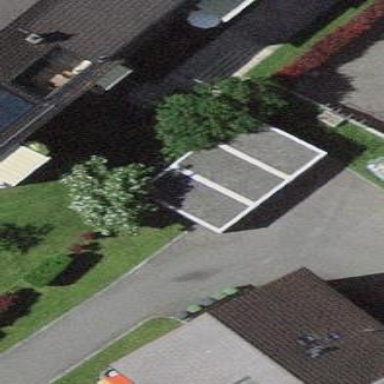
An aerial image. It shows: Garage building.